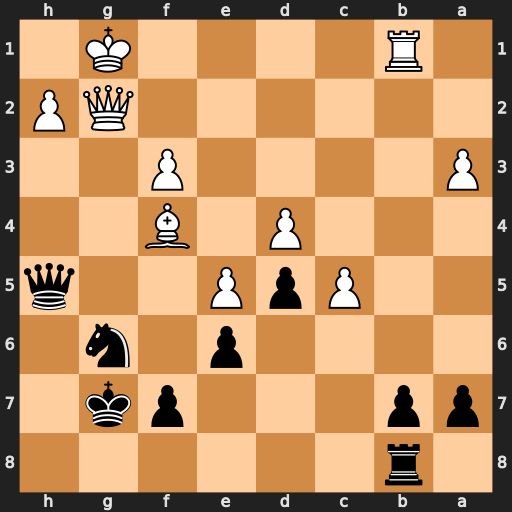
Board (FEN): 1r6/pp3pk1/4p1n1/2PpP2q/3P1B2/P4P2/6QP/1R4K1
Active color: b
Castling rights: -
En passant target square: -
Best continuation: Qf5 Rb2 Qxf4